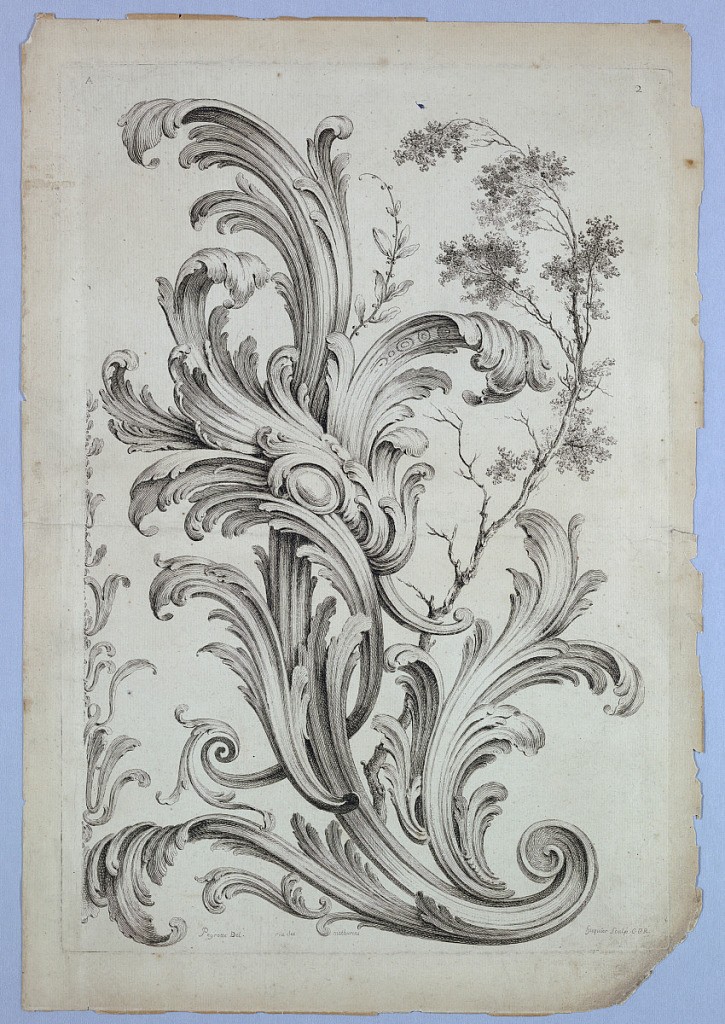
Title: Plate 2, from "Divers Ornemens"
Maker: Gabriel Huquier, French, 1695–1772
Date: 1730-1740
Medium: Etching on paper
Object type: Print
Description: Rocaille scroll, on half of which is shown, with a slender central design at left. Behind the rocaille a branch of a tree inclines toward right.